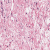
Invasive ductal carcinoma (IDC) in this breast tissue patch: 0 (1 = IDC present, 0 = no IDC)